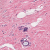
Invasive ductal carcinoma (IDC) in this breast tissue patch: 0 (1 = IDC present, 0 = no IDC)